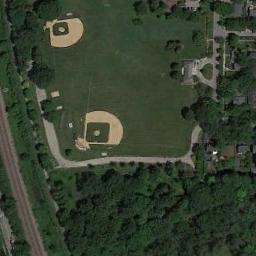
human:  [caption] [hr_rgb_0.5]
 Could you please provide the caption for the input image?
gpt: Two adjacent baseball diamonds surrounded by some trees and a road beside .

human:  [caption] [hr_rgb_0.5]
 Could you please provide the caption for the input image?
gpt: There are two baseball diamonds in the middle of grass covered with trees .

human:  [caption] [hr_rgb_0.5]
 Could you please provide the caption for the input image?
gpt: There are two baseball diamonds in the grass in the north of the forests .

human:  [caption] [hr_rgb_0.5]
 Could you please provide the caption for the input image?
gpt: In the picture there is a baseball field and a parking lot .

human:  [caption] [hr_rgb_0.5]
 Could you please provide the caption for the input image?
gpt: Many trees are beside the two baseball diamonds .